Interaction volume radius: 10 \u00c5
Interaction volume height: 25 \u00c5
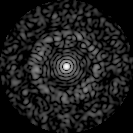
Disorder parameter: 0.8409